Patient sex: M
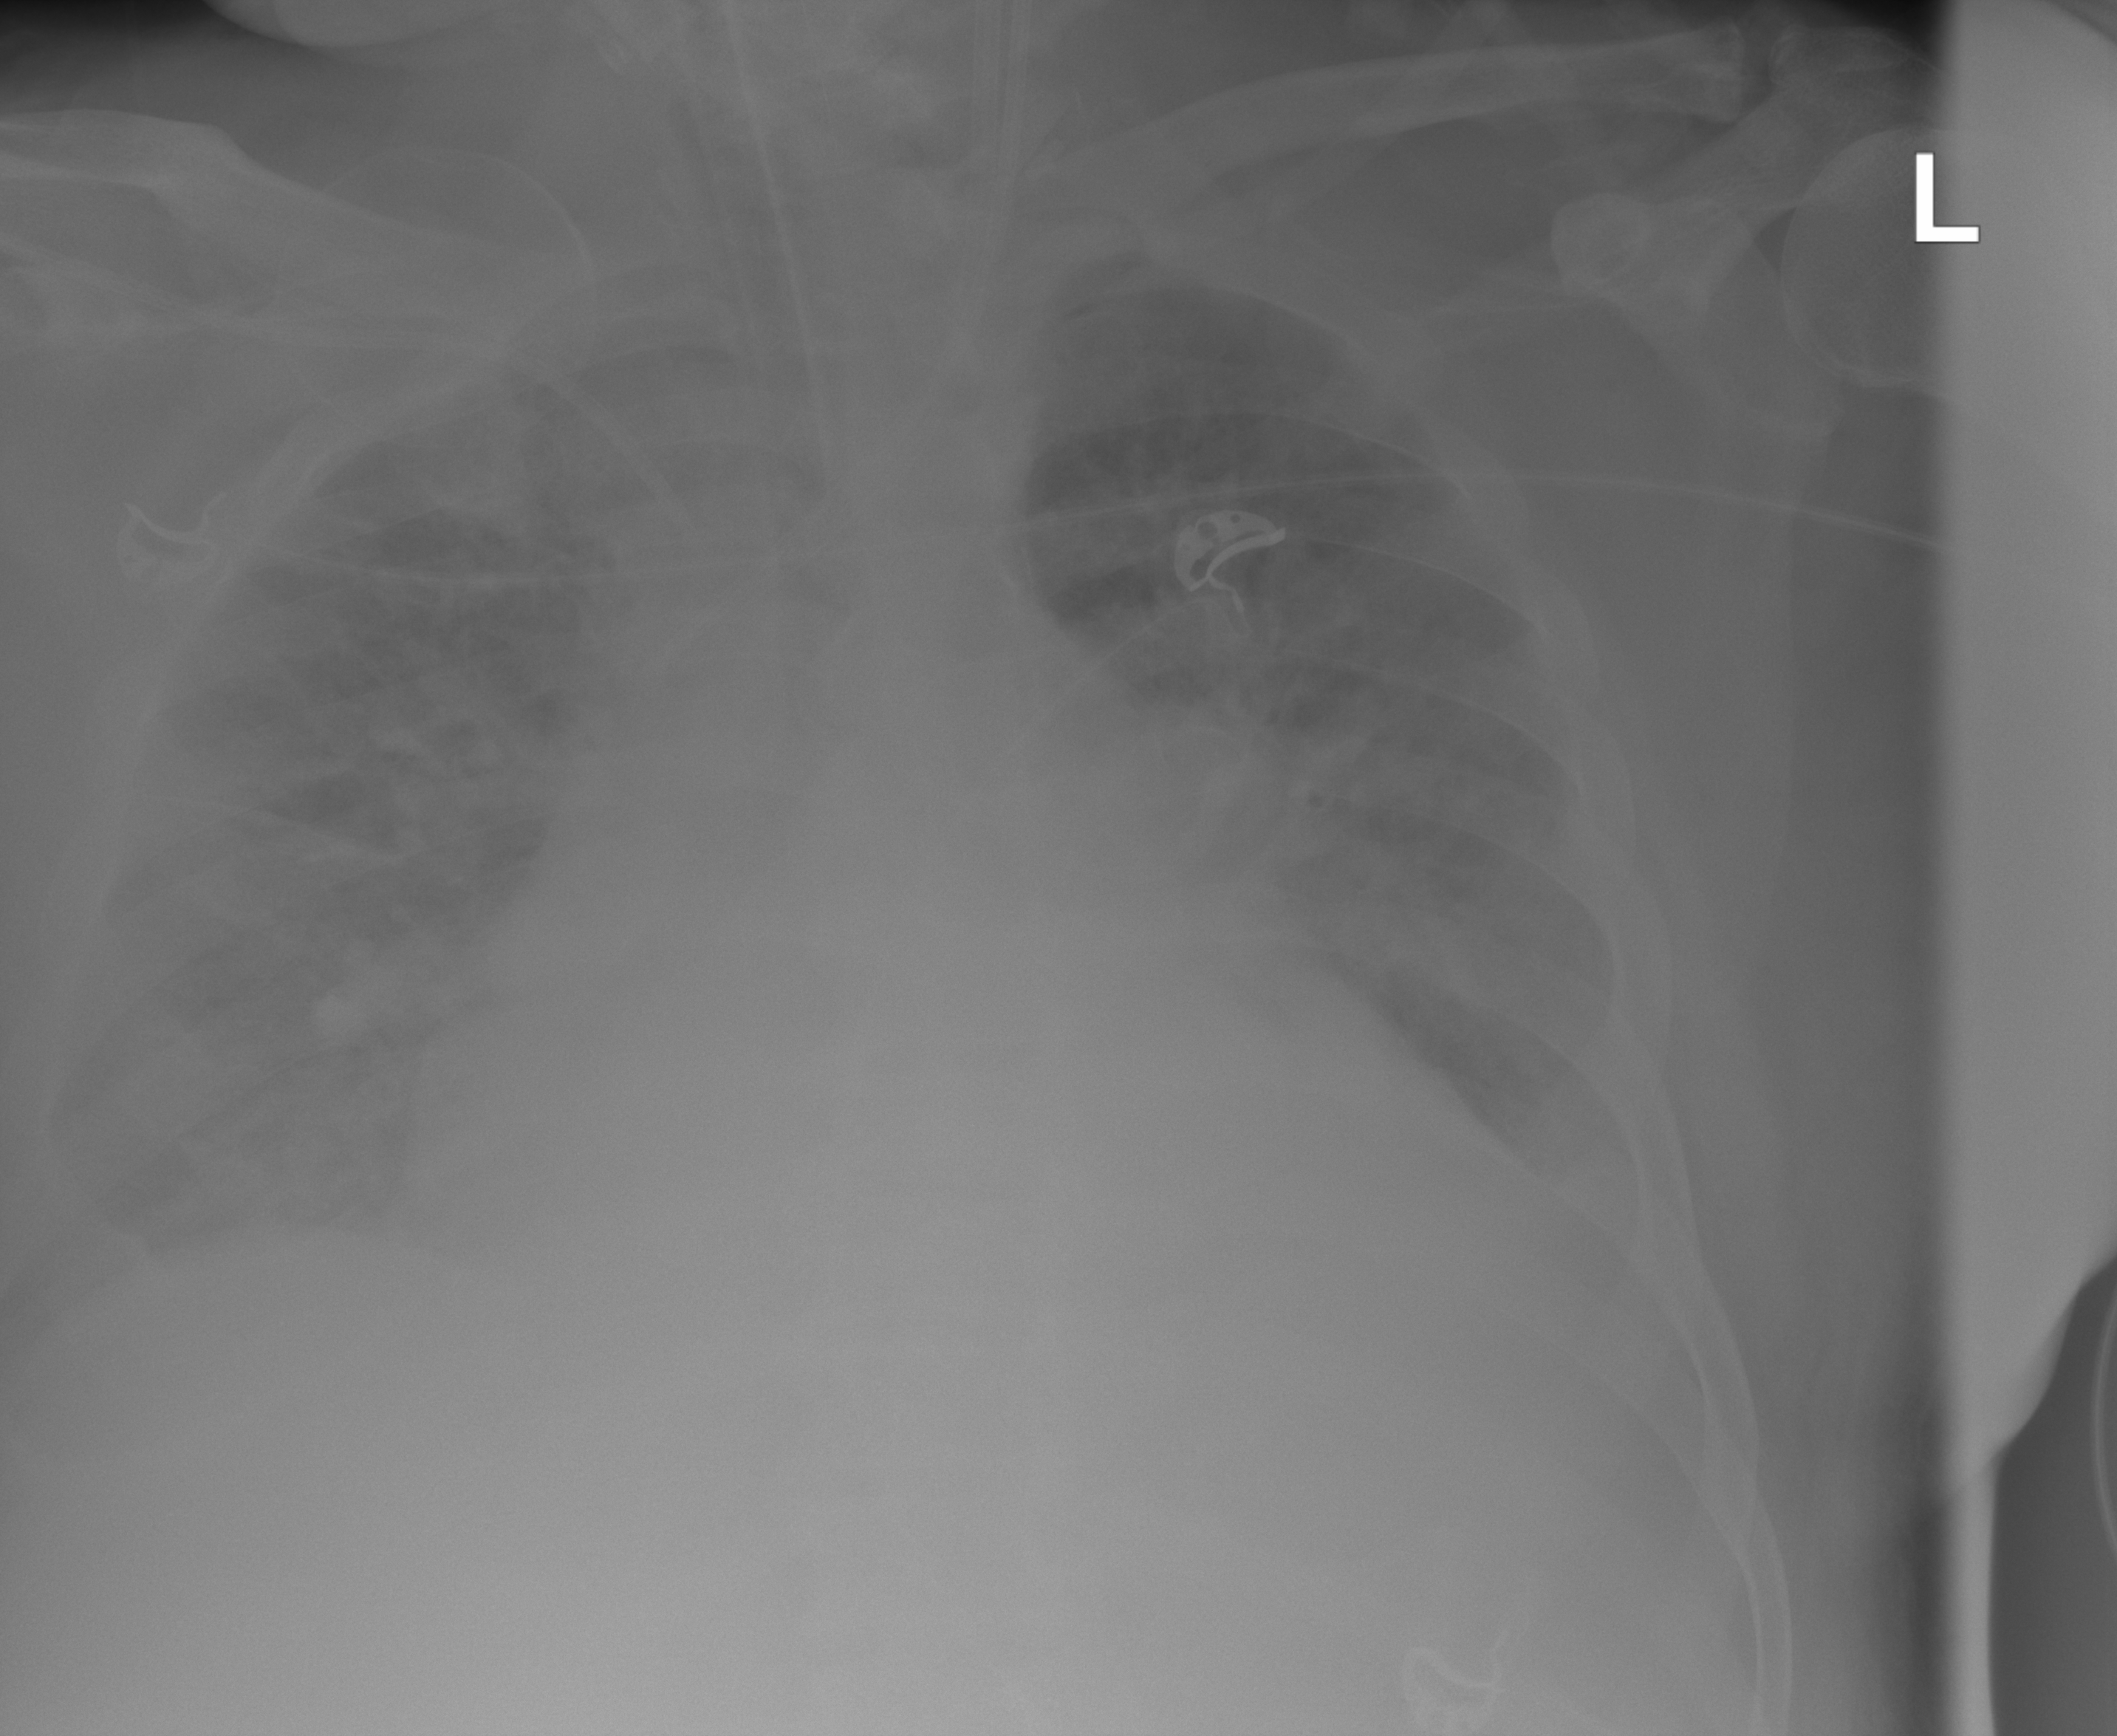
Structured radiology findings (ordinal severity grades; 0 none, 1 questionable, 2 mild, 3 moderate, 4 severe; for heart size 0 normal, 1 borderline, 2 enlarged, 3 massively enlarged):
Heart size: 2
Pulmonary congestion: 2
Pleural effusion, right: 2
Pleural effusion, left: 2
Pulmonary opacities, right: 3
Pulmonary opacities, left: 3
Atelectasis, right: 2
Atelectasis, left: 2